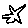
Label: star